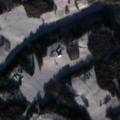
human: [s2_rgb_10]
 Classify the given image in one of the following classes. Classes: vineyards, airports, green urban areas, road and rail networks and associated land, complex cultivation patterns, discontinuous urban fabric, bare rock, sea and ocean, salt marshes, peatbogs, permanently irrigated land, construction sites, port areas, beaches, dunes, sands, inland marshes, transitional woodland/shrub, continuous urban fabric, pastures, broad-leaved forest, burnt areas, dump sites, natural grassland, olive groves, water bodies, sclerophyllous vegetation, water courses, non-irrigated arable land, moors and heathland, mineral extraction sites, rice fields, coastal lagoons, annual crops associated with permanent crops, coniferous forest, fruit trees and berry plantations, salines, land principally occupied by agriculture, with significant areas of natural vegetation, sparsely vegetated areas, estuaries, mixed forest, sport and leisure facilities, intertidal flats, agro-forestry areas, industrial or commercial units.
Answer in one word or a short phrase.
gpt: land principally occupied by agriculture, with significant areas of natural vegetation, mixed forest, water bodies